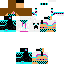
A male skeleton skin with dark skin, wearing brown long hair dressed in a blue armor chest and black pants, featuring a closed mouth.